Question: I have a custom listview from JSON with some text and a button. How Can I make it so when I click the button from one of the items on the listview I go to the url I passed from JSON ( string "url_info" in this case )? Here's the code for the adapter.
EDIT: I tried the suggested code for my button but it doesn't work.

'''
public class ListViewEventosAdapter extends BaseAdapter {
// Declare Variables
Context context;
LayoutInflater inflater;
ArrayList<HashMap<String, String>> data;
HashMap<String, String> resultp = new HashMap<String, String>();
public ListViewEventosAdapter(Context context,
ArrayList<HashMap<String, String>> arraylist) {
this.context = context;
data = arraylist;
}
@Override
public int getCount() {
return data.size();
}
@Override
public Object getItem(int position) {
return null;
}
@Override
public long getItemId(int position) {
return 0;
}
public View getView(final int position, View convertView, ViewGroup parent) {
// Declare Variables
TextView titulo;
TextView dias ;
TextView descricao;
TextView url_info;
Button btn_maisinfo;
inflater = (LayoutInflater) context
.getSystemService(Context.LAYOUT_INFLATER_SERVICE);
View itemView = inflater.inflate(R.layout.listview_eventositem, parent, false);
// Get the position
resultp = data.get(position);
// Locate the TextViews in listview_item.xml
titulo = (TextView) itemView.findViewById(R.id.titulo);
dias = (TextView) itemView.findViewById(R.id.dias);
descricao = (TextView) itemView.findViewById(R.id.descricao);
url_info = (TextView) itemView.findViewById(R.id.url_info);
btn_maisinfo = (Button)itemView.findViewById(R.id.btn_maisinfo);
btn_maisinfo.setOnClickListener (new View.OnClickListener(){
Uri uri = Uri.parse(url_info(position));
Intent intent = new Intent(Intent.ACTION_VIEW, uri);
startActivity(intent);
}
// Capture position and set results to the TextViews
titulo.setText(resultp.get(EventosSearchActivity.TITULO));
dias.setText(resultp.get(EventosSearchActivity.DIAS));
descricao.setText(resultp.get(EventosSearchActivity.DESCRICAO));
url_info.setText(resultp.get(EventosSearchActivity.URL_INFO));
return itemView;
}
}
'''
In the listviewsingleitem.xml I have the Button for it, of course, in a regular relative view layout.
'''
<Button
android:id="@+id/btn_maisinfo"
android:layout_width="wrap_content"
android:layout_height="30dp"
android:layout_alignParentRight="true"
android:layout_alignParentBottom="true"
android:layout_marginBottom="10dp"
android:layout_marginRight="10dp"
android:paddingLeft="5dp"
android:paddingRight="5dp"
android:background="#3BABDC"
android:textColor="#FFFFFF"
android:textStyle="bold"
android:textSize="12sp"
android:text="MAIS INFORMACAO" />
'''
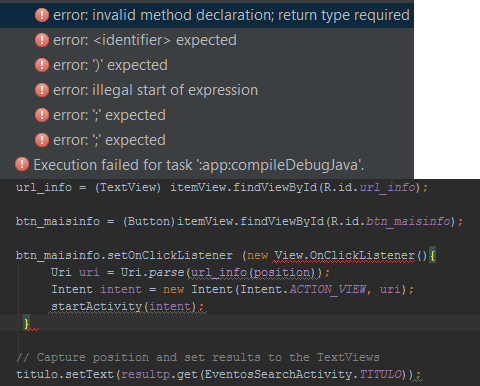
Answer: In the getView method :
'''
Button xyz = (Button)itemView.findViewById(R.id.abc)
xyz.setOnClickListener (new View.OnClickListener(){
Uri uri = Uri.parse(url_info(position));
Intent intent = new Intent(Intent.ACTION_VIEW, uri);
startActivity(intent);
}
'''
pass the position from the getView method to the onClickListener method